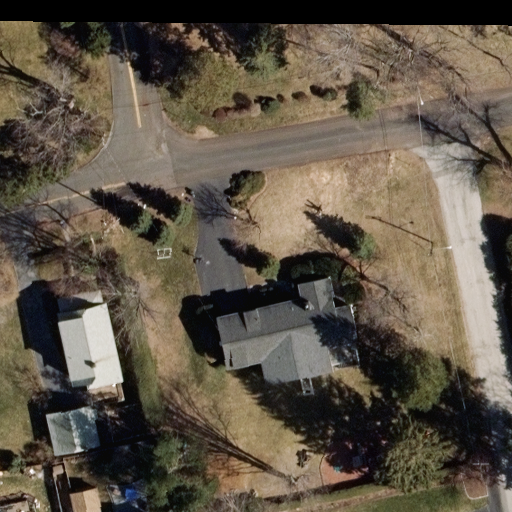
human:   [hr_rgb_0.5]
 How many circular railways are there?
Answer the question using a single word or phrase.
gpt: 0

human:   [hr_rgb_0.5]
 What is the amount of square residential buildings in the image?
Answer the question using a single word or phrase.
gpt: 0

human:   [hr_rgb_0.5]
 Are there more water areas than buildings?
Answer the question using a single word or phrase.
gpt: no

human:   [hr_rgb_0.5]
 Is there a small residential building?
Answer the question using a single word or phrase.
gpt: yes

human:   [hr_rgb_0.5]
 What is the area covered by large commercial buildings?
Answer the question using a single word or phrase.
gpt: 0m2

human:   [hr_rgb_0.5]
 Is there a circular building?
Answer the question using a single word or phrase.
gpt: no

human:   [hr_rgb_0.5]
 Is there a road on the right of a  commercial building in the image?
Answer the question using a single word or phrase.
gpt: no

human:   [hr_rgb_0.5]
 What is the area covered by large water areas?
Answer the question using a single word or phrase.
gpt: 0m2

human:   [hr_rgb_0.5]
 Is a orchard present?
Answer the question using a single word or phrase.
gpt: no

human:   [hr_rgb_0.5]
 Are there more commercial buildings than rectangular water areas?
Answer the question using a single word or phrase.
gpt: no

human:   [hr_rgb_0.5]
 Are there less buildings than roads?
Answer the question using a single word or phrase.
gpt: no

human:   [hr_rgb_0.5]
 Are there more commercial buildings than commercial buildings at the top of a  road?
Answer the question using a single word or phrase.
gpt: no

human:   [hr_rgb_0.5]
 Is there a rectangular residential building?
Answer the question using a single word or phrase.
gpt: yes

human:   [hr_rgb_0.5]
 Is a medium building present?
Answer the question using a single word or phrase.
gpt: yes

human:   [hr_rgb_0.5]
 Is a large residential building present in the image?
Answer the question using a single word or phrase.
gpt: no

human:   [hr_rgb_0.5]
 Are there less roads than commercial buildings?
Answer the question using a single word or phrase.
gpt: no

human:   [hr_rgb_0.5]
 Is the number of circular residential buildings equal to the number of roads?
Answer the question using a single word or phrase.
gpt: no

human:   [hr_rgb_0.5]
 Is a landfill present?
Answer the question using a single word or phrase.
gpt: no

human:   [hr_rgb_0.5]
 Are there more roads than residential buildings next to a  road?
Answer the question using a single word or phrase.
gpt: no

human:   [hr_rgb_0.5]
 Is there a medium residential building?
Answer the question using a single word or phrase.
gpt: yes

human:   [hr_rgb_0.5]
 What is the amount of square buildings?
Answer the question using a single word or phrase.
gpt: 0

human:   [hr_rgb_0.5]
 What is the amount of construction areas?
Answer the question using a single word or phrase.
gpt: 0

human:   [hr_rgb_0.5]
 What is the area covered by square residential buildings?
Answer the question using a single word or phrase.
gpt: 0m2

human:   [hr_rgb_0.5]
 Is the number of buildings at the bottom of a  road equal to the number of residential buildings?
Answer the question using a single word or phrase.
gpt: yes

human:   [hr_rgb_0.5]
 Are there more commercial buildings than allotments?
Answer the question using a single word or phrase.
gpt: no

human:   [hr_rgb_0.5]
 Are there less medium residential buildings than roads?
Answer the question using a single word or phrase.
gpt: yes

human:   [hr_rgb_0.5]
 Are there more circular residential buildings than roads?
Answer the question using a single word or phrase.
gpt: no

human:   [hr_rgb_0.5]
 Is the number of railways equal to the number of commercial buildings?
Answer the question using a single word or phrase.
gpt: yes

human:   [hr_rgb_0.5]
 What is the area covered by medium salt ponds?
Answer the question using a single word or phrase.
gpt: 0m2

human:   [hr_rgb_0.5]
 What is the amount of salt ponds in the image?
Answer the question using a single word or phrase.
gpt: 0

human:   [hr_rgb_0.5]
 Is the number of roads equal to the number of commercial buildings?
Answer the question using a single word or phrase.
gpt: no

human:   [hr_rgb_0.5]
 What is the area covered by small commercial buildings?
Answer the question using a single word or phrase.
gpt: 0m2

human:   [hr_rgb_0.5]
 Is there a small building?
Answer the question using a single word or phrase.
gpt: yes

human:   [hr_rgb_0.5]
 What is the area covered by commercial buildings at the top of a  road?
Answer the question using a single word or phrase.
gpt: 0m2

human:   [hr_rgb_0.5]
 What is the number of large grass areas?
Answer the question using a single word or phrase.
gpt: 0

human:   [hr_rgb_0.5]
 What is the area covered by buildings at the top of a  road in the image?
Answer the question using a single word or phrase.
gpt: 0m2